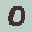
Label: 0